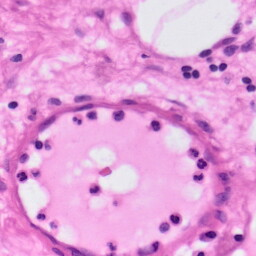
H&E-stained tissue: Pancreatic